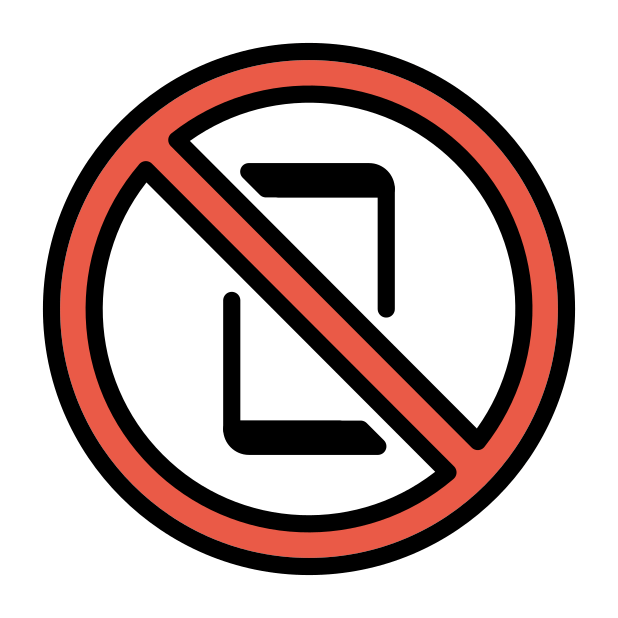
Emoji: 📵
Name: no mobile phones
Unicode: 0x1f4f5